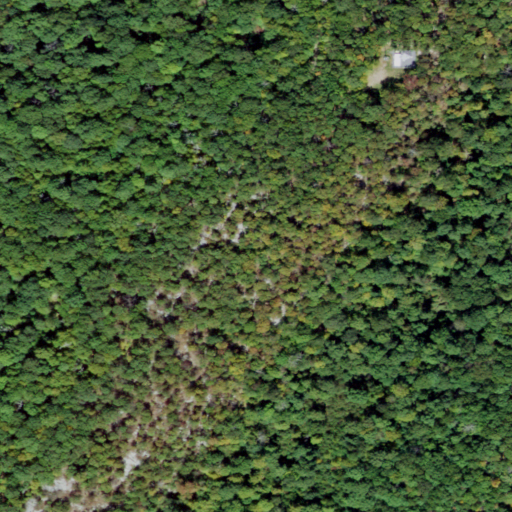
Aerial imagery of mountain in New York named Pine Hill containing deciduous forest, grassland, shrub, and low intensity development